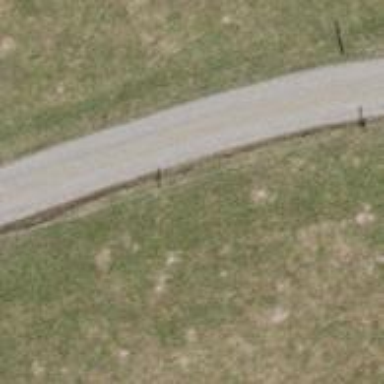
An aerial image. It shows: Track with grade1 tracktype.